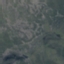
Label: HerbaceousVegetation